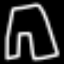
Label: pants